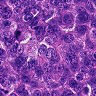
Metastatic tissue present: yes